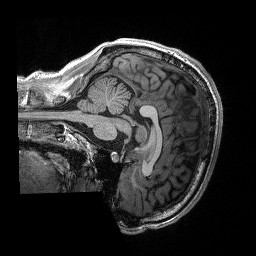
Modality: T1w
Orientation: sagittal
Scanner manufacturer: siemens
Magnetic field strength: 3 T
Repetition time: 2.3 s
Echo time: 0.00288 s